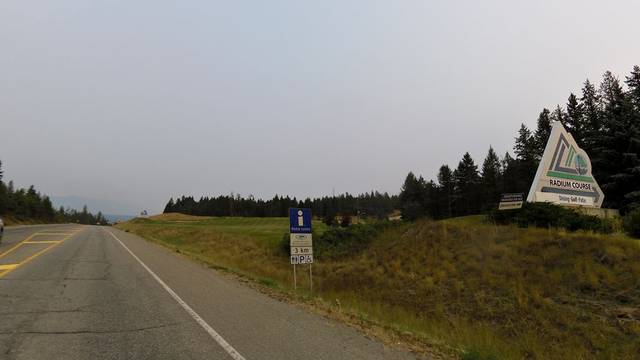
Region: Canada
Coordinates: 50.596, -116.051